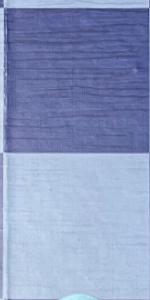
Label: Empty